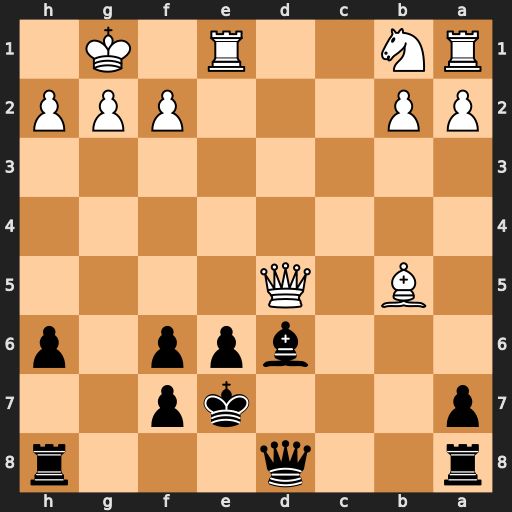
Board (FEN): r2q3r/p3kp2/3bpp1p/1B1Q4/8/8/PP3PPP/RN2R1K1
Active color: b
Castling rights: -
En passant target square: -
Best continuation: Bxh2+ Kxh2 Qxd5